Question: I am using react materialize time picker
and I am getting this error:

> 'TypeError: $(...).pickatime is not a function'
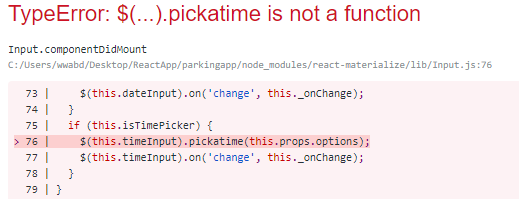
Answer: According to this <URL>
> pickatime doesn't work with certain version of materialize-css
Update materialize-css version accordingly